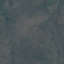
Land use / land cover class: HerbaceousVegetation